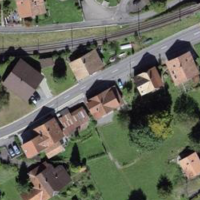
EUNIS habitat code: 24
Species observed at this site:
Neottia nidus-avis
Fagus sylvatica